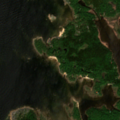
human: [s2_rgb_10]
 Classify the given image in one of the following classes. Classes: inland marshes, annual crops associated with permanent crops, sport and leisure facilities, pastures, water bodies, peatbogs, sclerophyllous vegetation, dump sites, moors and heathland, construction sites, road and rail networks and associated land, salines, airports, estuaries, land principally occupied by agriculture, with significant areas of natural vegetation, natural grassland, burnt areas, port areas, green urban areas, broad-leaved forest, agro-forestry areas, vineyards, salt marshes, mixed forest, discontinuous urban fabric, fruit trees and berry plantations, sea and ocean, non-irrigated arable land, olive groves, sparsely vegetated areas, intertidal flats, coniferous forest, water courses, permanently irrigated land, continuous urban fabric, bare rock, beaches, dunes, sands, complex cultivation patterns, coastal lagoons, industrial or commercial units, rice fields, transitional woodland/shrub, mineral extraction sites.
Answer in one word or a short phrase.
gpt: mixed forest, sea and ocean